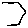
Label: hexagon